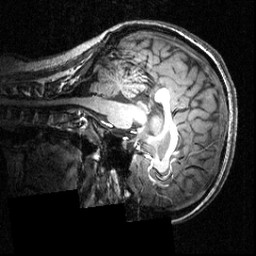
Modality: T1w
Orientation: sagittal
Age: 21
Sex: female
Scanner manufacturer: siemens
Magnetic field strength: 3.951 T
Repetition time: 1.5 s
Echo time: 0.00335 s